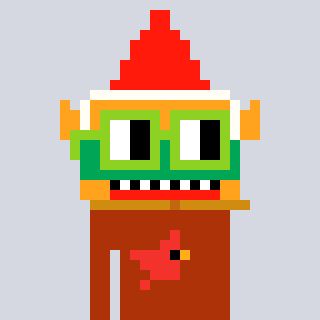
a pixel art character with square light green glasses, a gnome-shaped head and a hotbrown-colored body on a cool background